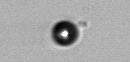
Label: bead